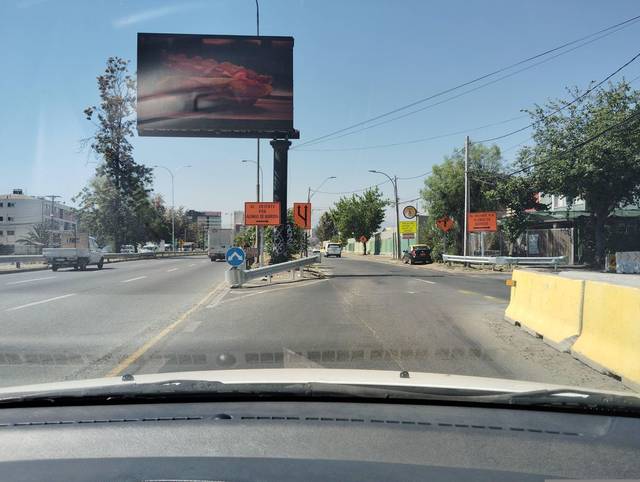
Region: Chile
Coordinates: -33.465, -70.575